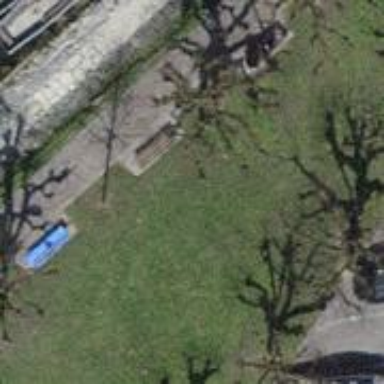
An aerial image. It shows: Brown bench in the vicinity.